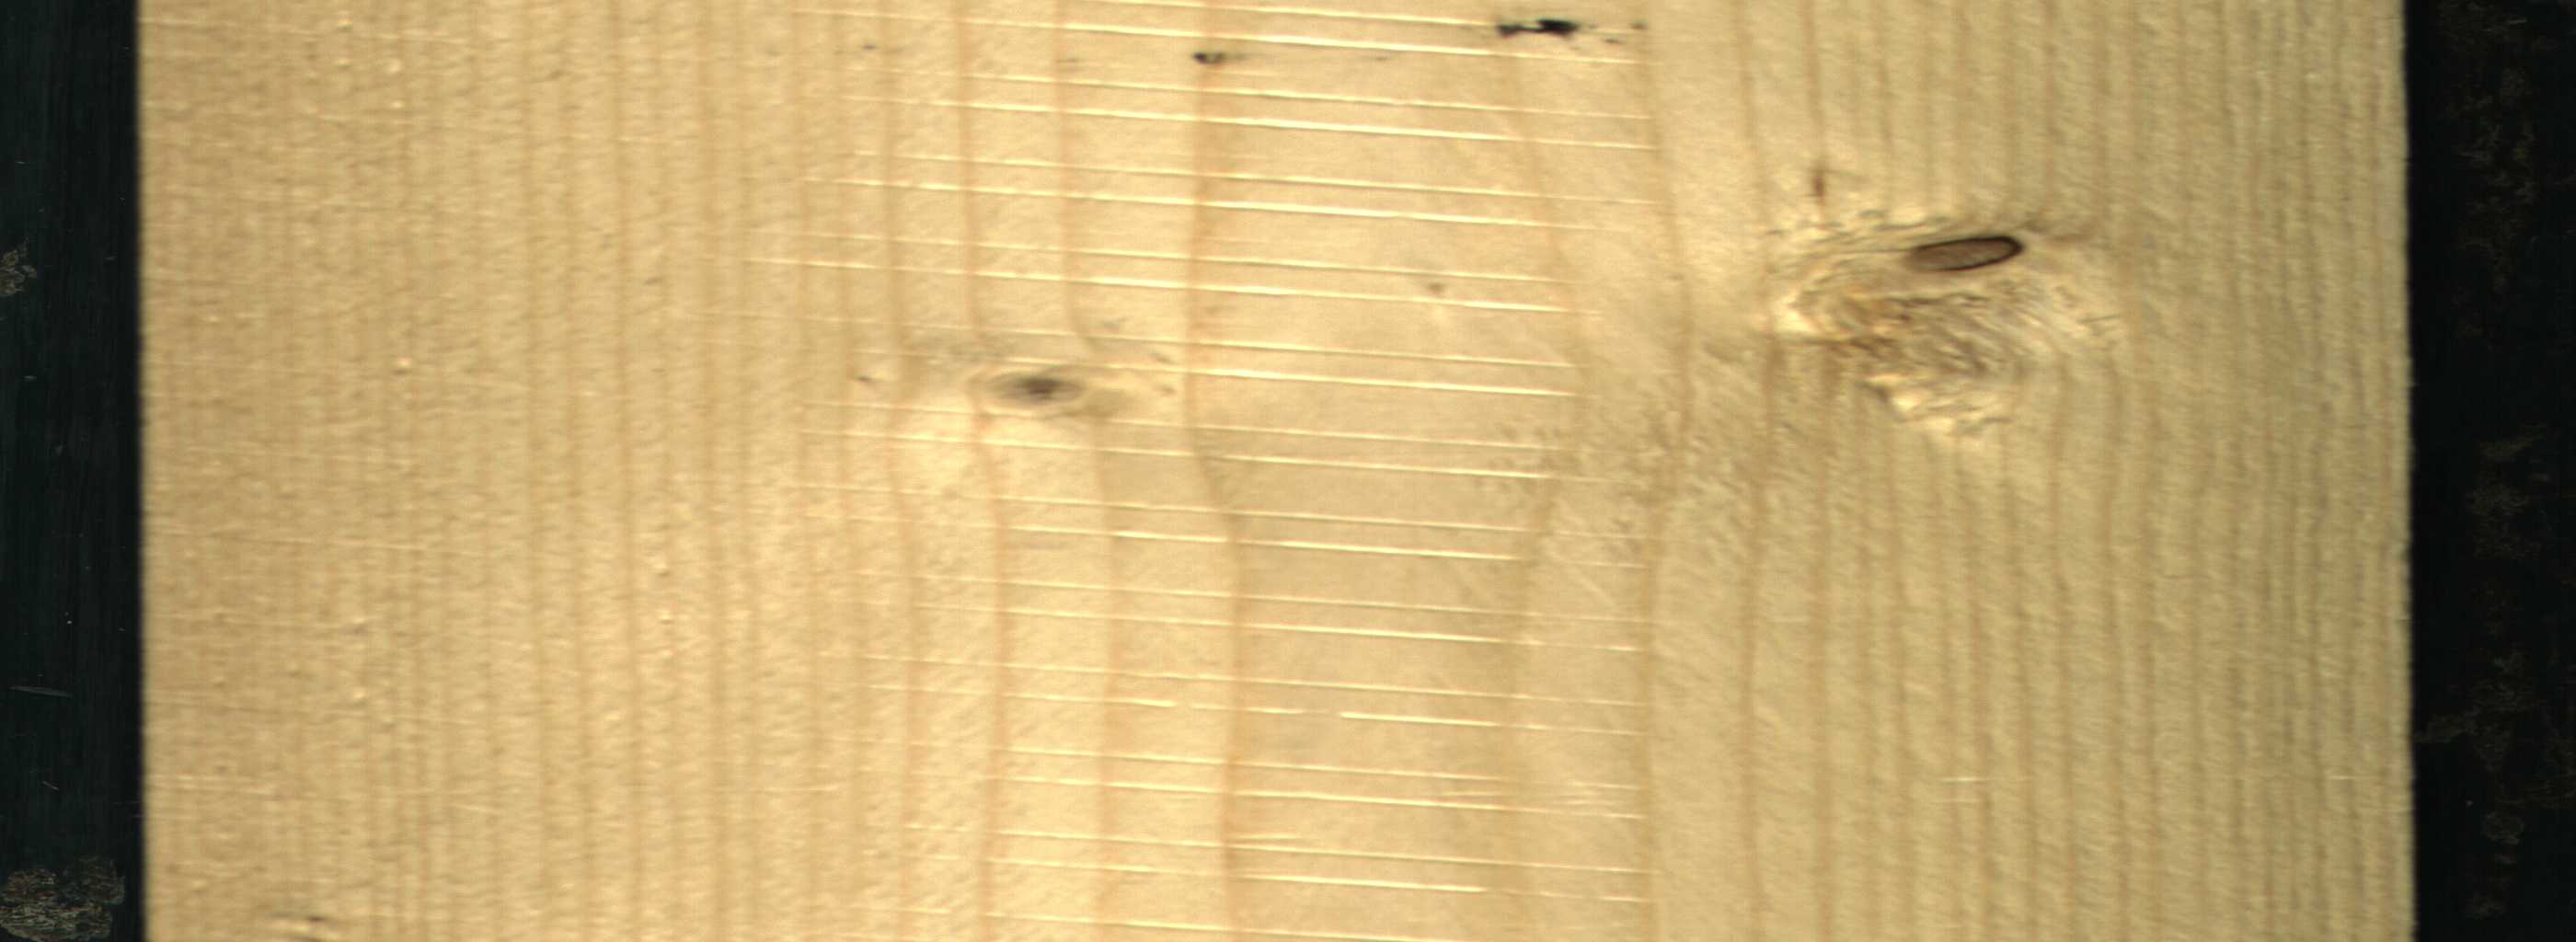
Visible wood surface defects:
Dead_Knot
Live_Knot